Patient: sex F, age 74
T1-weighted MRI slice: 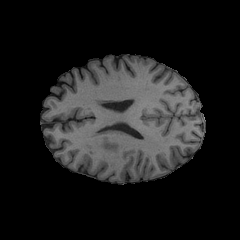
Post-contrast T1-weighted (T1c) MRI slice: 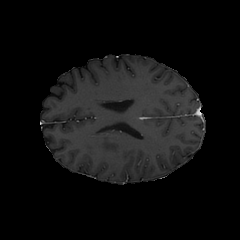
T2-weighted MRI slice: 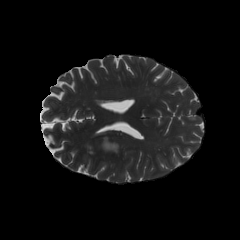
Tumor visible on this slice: yes
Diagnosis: Glioblastoma, IDH-wildtype
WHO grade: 4